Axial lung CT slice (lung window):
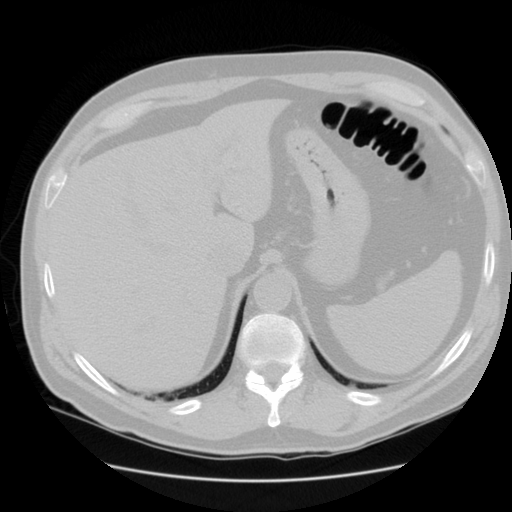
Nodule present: no